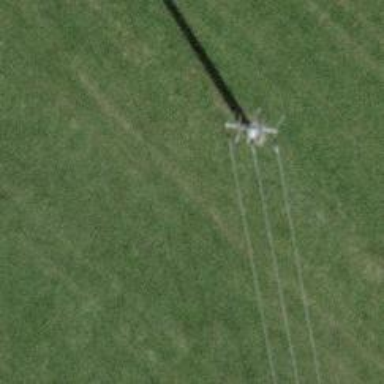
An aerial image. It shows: Minor power line.